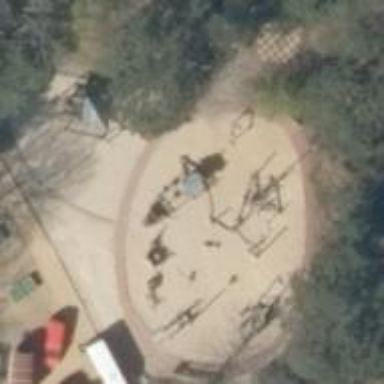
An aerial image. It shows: Playground with various play structures.